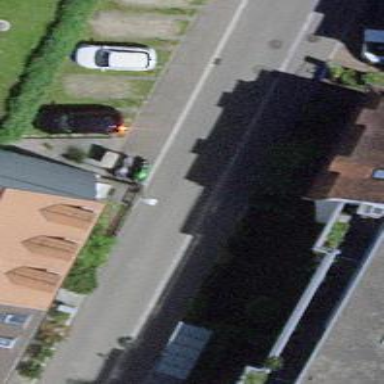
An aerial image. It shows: Residential road with asphalt surface and opposite cycleway.